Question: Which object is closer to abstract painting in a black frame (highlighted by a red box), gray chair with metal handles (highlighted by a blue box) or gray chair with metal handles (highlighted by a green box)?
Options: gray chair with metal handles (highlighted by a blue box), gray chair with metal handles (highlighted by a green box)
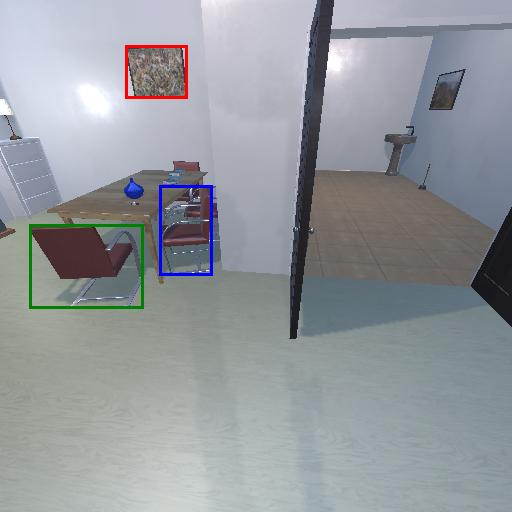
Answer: gray chair with metal handles (highlighted by a blue box)